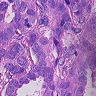
Metastatic tissue present: yes